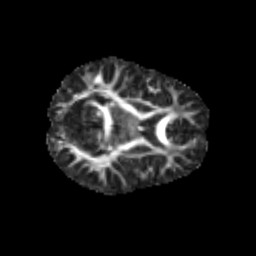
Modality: FA
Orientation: axial
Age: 7
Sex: male
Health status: healthy